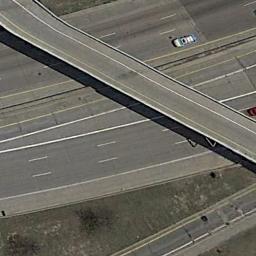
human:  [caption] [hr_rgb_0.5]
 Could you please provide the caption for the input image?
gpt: Several cars are on the road under the overpass .

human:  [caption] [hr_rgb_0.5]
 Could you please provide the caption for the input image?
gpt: Here are two parallel overpasses .

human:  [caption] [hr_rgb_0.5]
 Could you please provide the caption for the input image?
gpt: The cross-line overpass is over the roads and a car is driving on the road .

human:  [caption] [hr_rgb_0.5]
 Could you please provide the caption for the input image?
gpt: The overpass is next to the bare land with some cars .

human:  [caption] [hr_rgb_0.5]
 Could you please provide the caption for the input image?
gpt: There are bare lawns beside the overpass .